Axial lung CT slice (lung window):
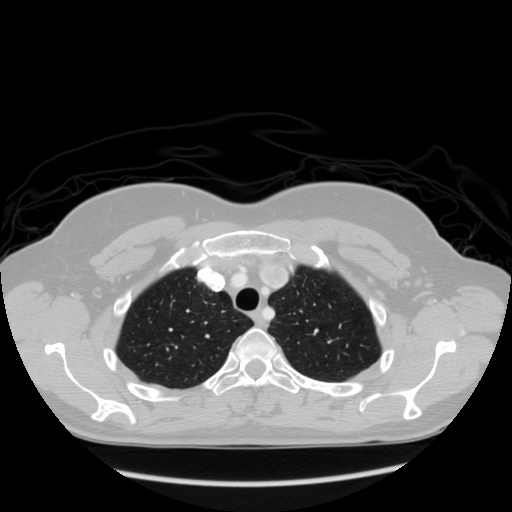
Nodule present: no